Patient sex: M
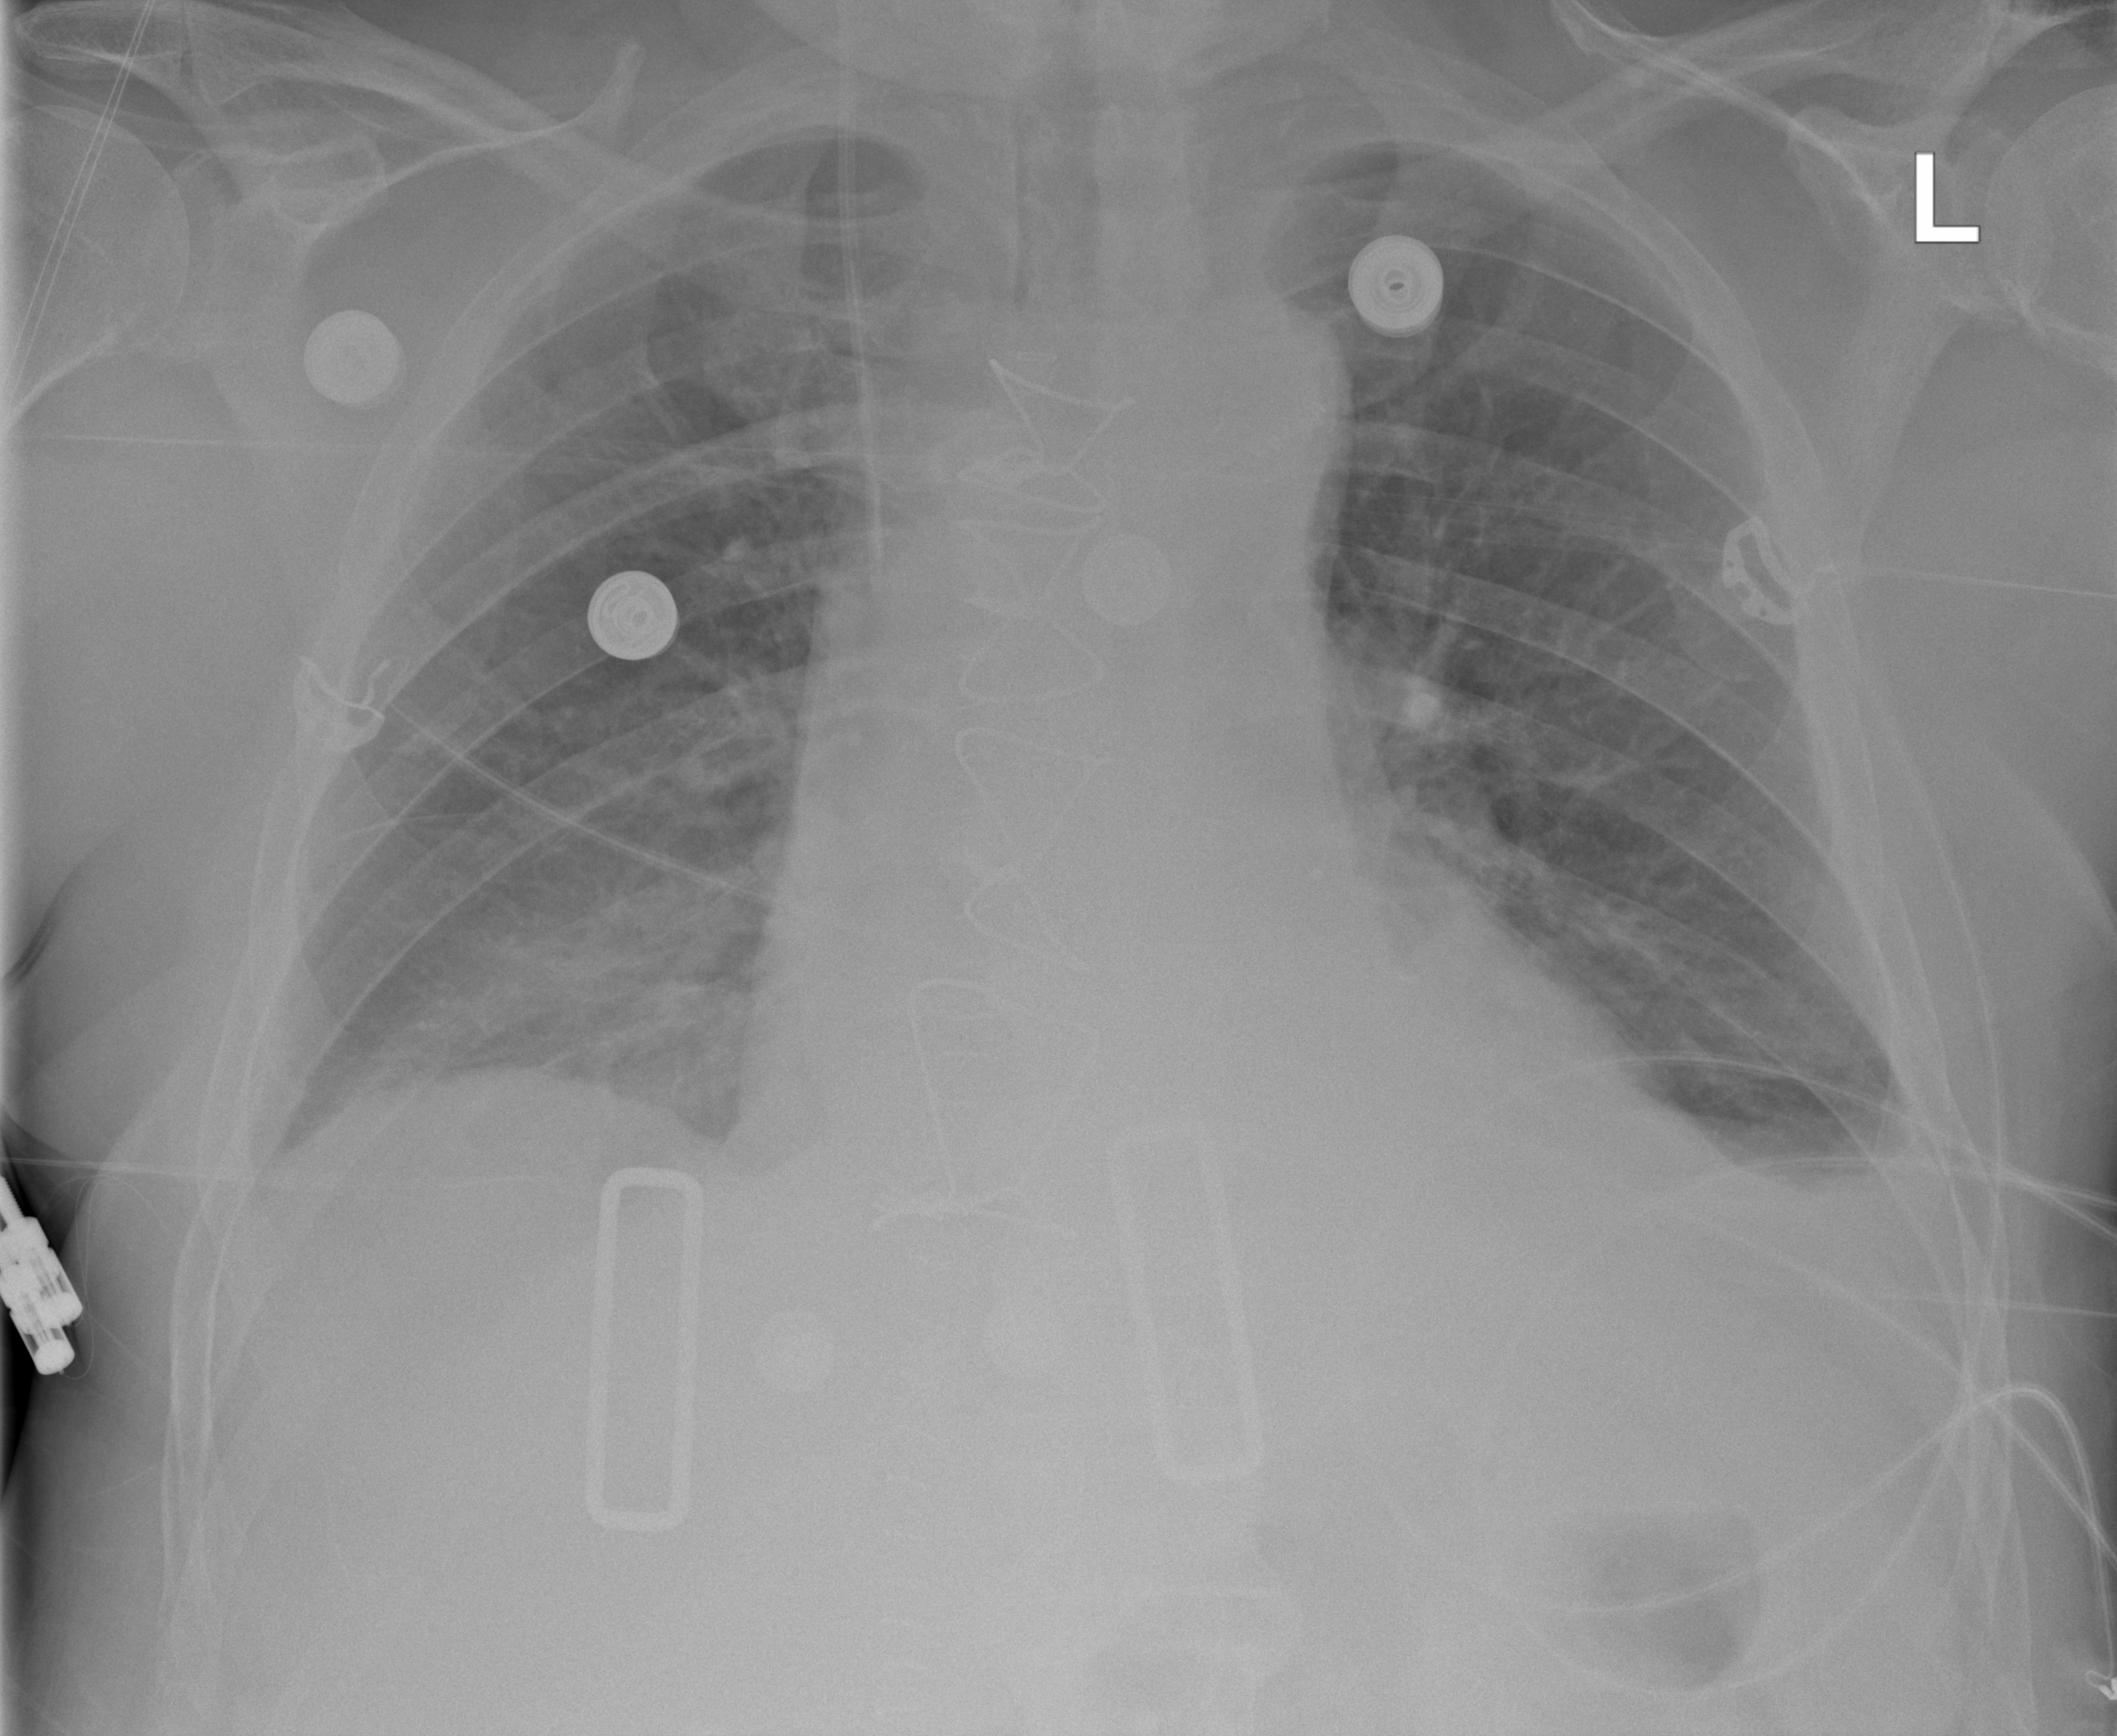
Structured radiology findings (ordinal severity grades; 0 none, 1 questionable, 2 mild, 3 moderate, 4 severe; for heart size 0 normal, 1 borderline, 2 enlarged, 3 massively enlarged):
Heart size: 2
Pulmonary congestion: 0
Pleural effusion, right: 0
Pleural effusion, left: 2
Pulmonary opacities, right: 0
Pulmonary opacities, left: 0
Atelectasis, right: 2
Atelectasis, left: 2